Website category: auto
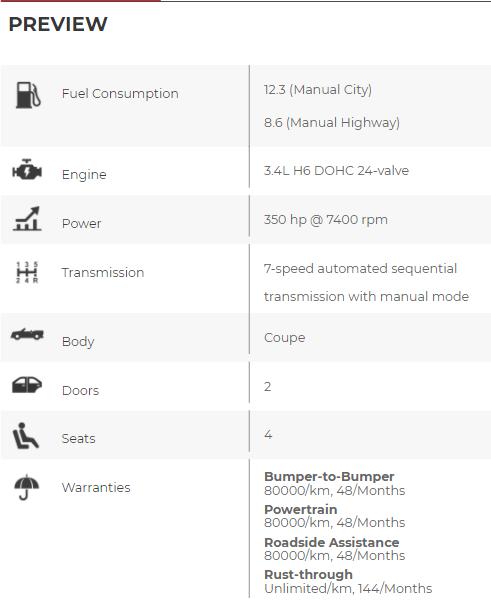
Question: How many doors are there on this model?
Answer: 2

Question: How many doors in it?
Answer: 2

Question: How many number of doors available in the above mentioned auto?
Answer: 2

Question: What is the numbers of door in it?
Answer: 2

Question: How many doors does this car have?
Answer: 2

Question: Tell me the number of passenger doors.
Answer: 2

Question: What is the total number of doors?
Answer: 2

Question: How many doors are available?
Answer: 2

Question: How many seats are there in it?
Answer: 4

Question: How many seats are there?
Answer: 4

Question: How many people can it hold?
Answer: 4

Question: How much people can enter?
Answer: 4

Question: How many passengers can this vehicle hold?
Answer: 4

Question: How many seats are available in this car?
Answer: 4

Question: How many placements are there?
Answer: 4

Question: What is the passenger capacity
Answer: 4

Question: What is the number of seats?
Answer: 4

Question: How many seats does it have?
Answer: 4

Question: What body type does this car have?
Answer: Coupe

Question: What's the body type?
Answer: Coupe

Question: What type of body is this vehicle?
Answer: Coupe

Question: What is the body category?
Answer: Coupe

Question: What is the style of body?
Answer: Coupe

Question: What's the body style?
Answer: Coupe

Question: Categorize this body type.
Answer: Coupe

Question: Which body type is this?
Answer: Coupe

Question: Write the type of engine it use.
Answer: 3.4L H6 DOHC 24-valve

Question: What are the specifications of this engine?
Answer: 3.4L H6 DOHC 24-valve

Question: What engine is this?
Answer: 3.4L H6 DOHC 24-valve

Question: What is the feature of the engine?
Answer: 3.4L H6 DOHC 24-valve

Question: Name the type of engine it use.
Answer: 3.4L H6 DOHC 24-valve

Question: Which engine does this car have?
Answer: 3.4L H6 DOHC 24-valve

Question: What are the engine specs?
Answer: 3.4L H6 DOHC 24-valve

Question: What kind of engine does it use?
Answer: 3.4L H6 DOHC 24-valve

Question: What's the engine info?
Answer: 3.4L H6 DOHC 24-valve

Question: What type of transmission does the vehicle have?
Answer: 7-speed automated sequential transmission with manual mode

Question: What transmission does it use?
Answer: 7-speed automated sequential transmission with manual mode

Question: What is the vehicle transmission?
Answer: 7-speed automated sequential transmission with manual mode

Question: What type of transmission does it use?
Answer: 7-speed automated sequential transmission with manual mode

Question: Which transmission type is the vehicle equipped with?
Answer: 7-speed automated sequential transmission with manual mode

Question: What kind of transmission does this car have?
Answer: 7-speed automated sequential transmission with manual mode

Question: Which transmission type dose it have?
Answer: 7-speed automated sequential transmission with manual mode

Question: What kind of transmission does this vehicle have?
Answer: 7-speed automated sequential transmission with manual mode

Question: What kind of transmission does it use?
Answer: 7-speed automated sequential transmission with manual mode

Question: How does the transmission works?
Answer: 7-speed automated sequential transmission with manual mode

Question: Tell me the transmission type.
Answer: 7-speed automated sequential transmission with manual mode

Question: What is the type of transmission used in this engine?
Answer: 7-speed automated sequential transmission with manual mode

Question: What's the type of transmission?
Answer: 7-speed automated sequential transmission with manual mode

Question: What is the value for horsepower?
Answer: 350 hp @ 7400 rpm

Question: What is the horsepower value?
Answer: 350 hp @ 7400 rpm

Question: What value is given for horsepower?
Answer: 350 hp @ 7400 rpm

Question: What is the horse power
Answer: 350 hp @ 7400 rpm

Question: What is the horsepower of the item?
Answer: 350 hp @ 7400 rpm

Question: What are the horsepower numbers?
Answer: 350 hp @ 7400 rpm

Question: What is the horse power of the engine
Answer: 350 hp @ 7400 rpm

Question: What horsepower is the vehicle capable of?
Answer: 350 hp @ 7400 rpm

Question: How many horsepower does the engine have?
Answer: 350 hp @ 7400 rpm

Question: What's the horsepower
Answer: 350 hp @ 7400 rpm

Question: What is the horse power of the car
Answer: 350 hp @ 7400 rpm

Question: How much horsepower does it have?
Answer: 350 hp @ 7400 rpm

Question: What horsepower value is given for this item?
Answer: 350 hp @ 7400 rpm

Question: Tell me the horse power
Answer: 350 hp @ 7400 rpm

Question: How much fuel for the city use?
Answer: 12.3 (Manual City)

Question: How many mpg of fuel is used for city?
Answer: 12.3 (Manual City)